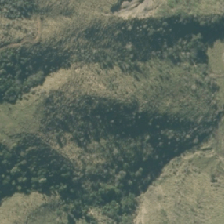
Land cover: broadleaved_indigenous_hardwood